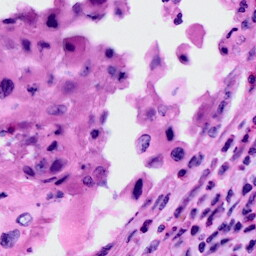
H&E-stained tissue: Cervix